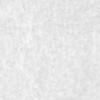
Label: no_change